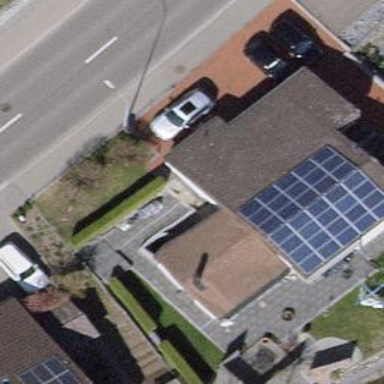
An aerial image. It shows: Solar photovoltaic panel generating electricity through small installation.